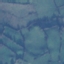
Label: Pasture